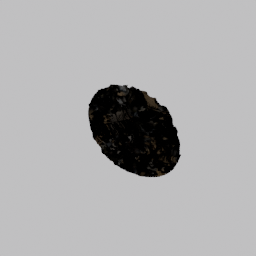
Label: architecture